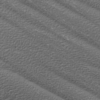
Label: not_dusty